Question: I want to rotate a CCLabelTTF around it's center.
But it doesn't look like it. It does look more like a rotation at the bottom of the CCLabelTTF.
Code:
'''
CCLabelTTF *aLabel ... init/addChild and so on
CCRotateBy *rotateLabelA = [[CCRotateBy alloc] initWithDuration:0.5f angle:-60.0f];
aLabel.string = @"0";
aLabel.anchorPoint = ccp(0.5f, 0.5f);
[aLabel runAction:rotateLabelA];
'''
How to rotate a letter around its visible center, if it is a CCLabelTTF?
I was able to make the boundary box of a 'CCLabelTTF' visible:

As seen in the image, the bounding box is much bigger. But there isn't a formula to determine the middle of the letter.
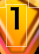
Answer: I found out how to find the middle point of an 'CCLabelTTF':
'''
float fontSize = bLabel.fontSize; // actual Font size in pixels
float labelHeight = bLabel.contentSize.height; // actual label height ( the same as boundingBox.size.height )
float offset = labelHeight - fontSize; // the free room under the font
float halfFontSize = fontSize / 2;
float percentMiddleOfFont = (halfFontSize + offset) / labelHeight;
bLabel.anchorPoint = ccp(0.5f, percentMiddleOfFont);
'''